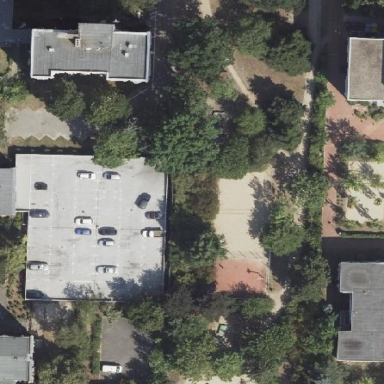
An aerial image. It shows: Parking space with asphalt surface located next to building.